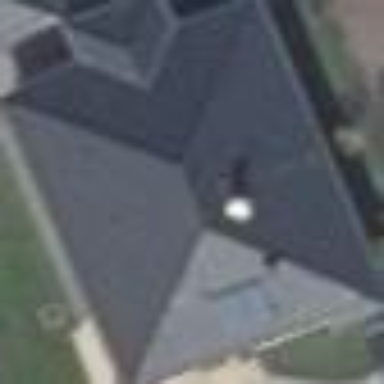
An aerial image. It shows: Building with half-hipped roof oriented along its structure. The roof color is dark grey.